Question: I'm having a hard time tracking down unnecessary redundant calls within a rather complex algorithm.
It looks like (some of my) my algorithm(s) is/are seriously slowed down by redundant calls (in several subroutines) of a non-cached and comparatively expensive function.
To confirm this I'd like to utilize Dtrace to detect multiple calls of a single function within a given branch of the call stack tree.
I'd like to be able to ask dtrace to:
- search the call stack tree within a given function (here '"foo();"', see attached image) for duplicate function calls ('"c();"', e.g.)- log them with their respective call count (here: 3x for '"c();"')
and if possible also
- '"foo()/a()/c()"''"foo()/a()/b()/c()"''"foo()/a()/b()/d()/c()"'
Is this possible? And if yes, any idea how?
Thanks in advance!

Note: I used C in my sample code even though my code is actually in Objective-C, but this kind of thing should be kind of language-agnostic, shouldn't it? The general approach/idea at least.
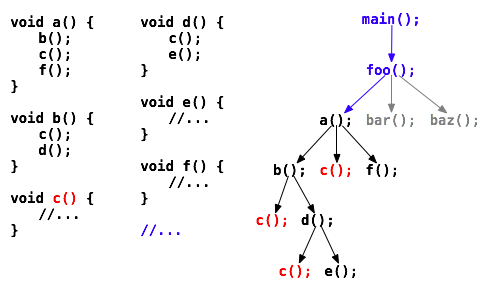
Answer: The method I use is <URL>.
The idea is what you want to see is stack traces weighted by the wall-clock time they are responsible for. Function call sites responsible for significant time are preferentially displayed.
Then you just look at those. The stack traces tell you why they are being executed.
From that you can tell if there is a way to do without them.
If you do so, the time you save is the same as the fraction of time they were on the stack.
Note: If you do this, you don't need to care how many times the function was called from that site (or anywhere), or how long it takes to execute.
All you need to care about is that the call site was on the stack on at least two samples, and that it can be removed.